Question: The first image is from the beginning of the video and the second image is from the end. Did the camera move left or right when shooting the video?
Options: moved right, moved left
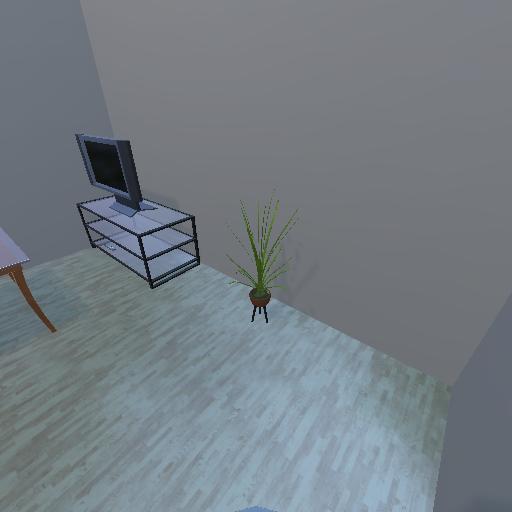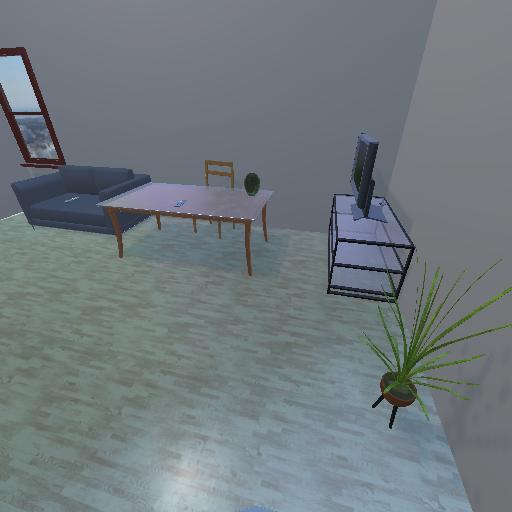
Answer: moved right